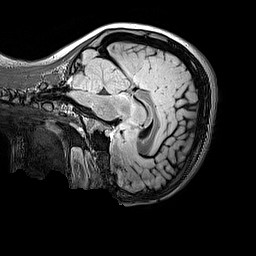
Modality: FLAIR
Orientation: sagittal
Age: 9
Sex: female
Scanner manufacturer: siemens
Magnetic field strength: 3 T
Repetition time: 5 s
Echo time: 0.388 s